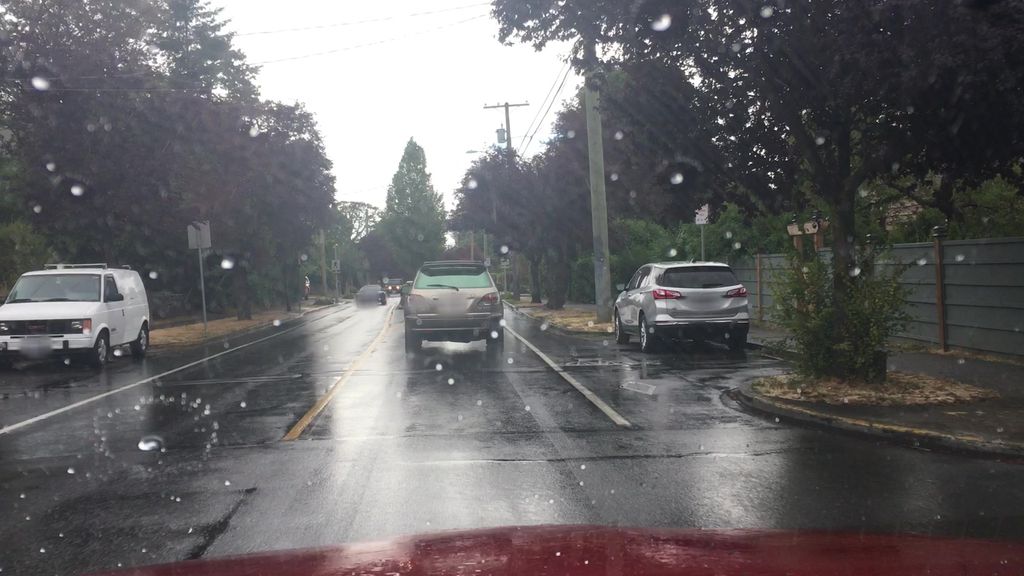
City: victoria